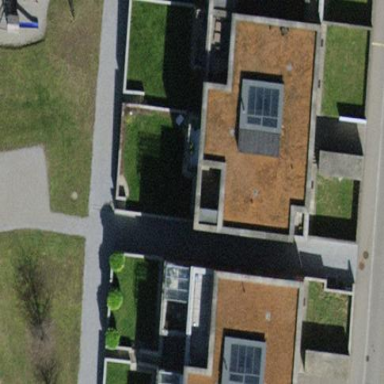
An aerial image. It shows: Building with flat roof.